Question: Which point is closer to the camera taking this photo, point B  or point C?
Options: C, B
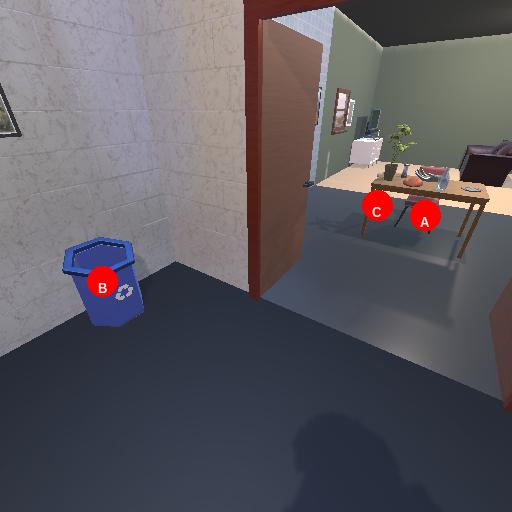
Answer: C